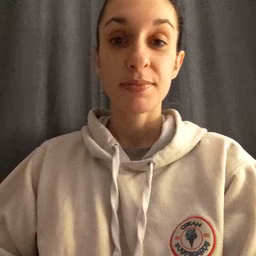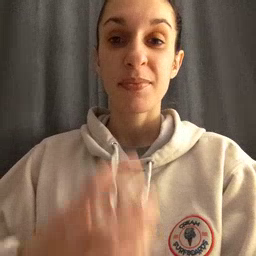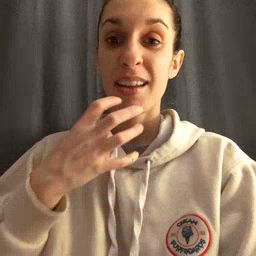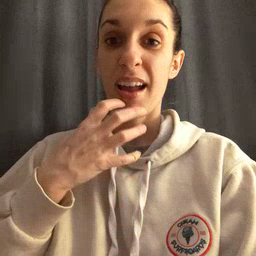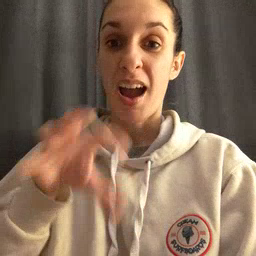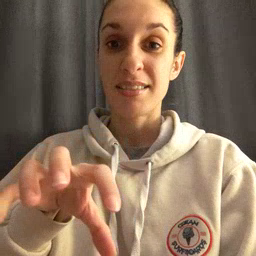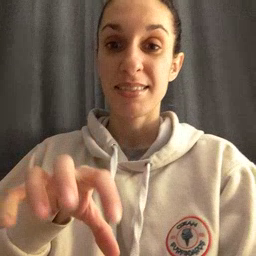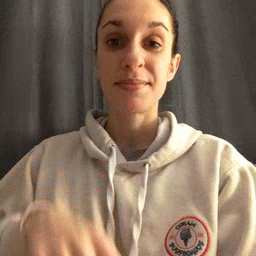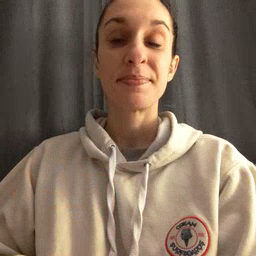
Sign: hot